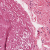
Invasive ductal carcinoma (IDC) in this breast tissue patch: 0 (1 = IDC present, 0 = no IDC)